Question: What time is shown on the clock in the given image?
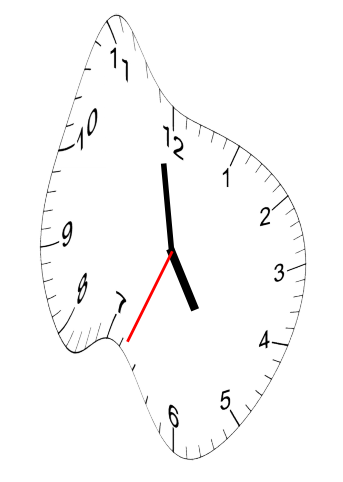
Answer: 04:58:34